Question: I would like to change the size of "format" drop down menu (select) in CKEditor. How can I do this?

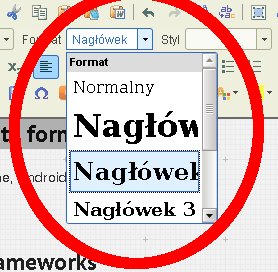
Answer: Simply change the '.cke_format_panel' class styles. Use '!important' just to be sure:
'''
.cke_format_panel
{
height: 250px !important;
}
'''